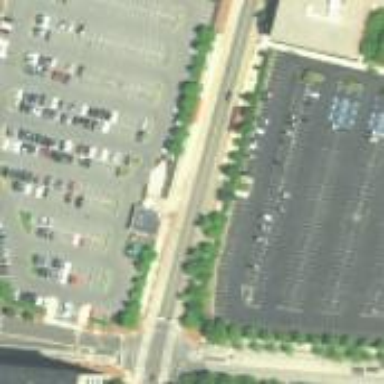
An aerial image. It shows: Parking area with surface.